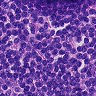
Metastatic tissue present: no